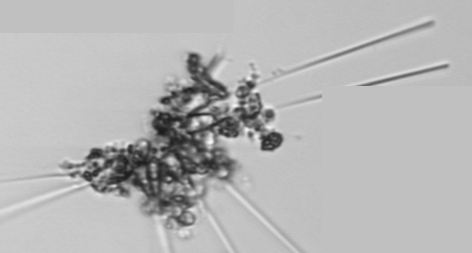
Label: Asterionellopsis_glacialis